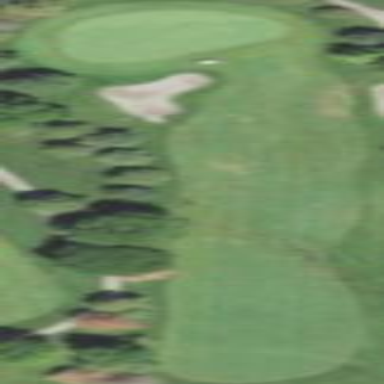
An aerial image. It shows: Scenic golf fairway.